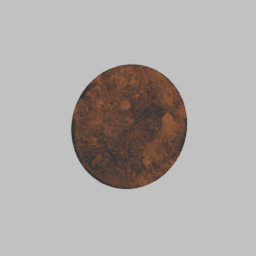
Label: decoration